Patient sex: M
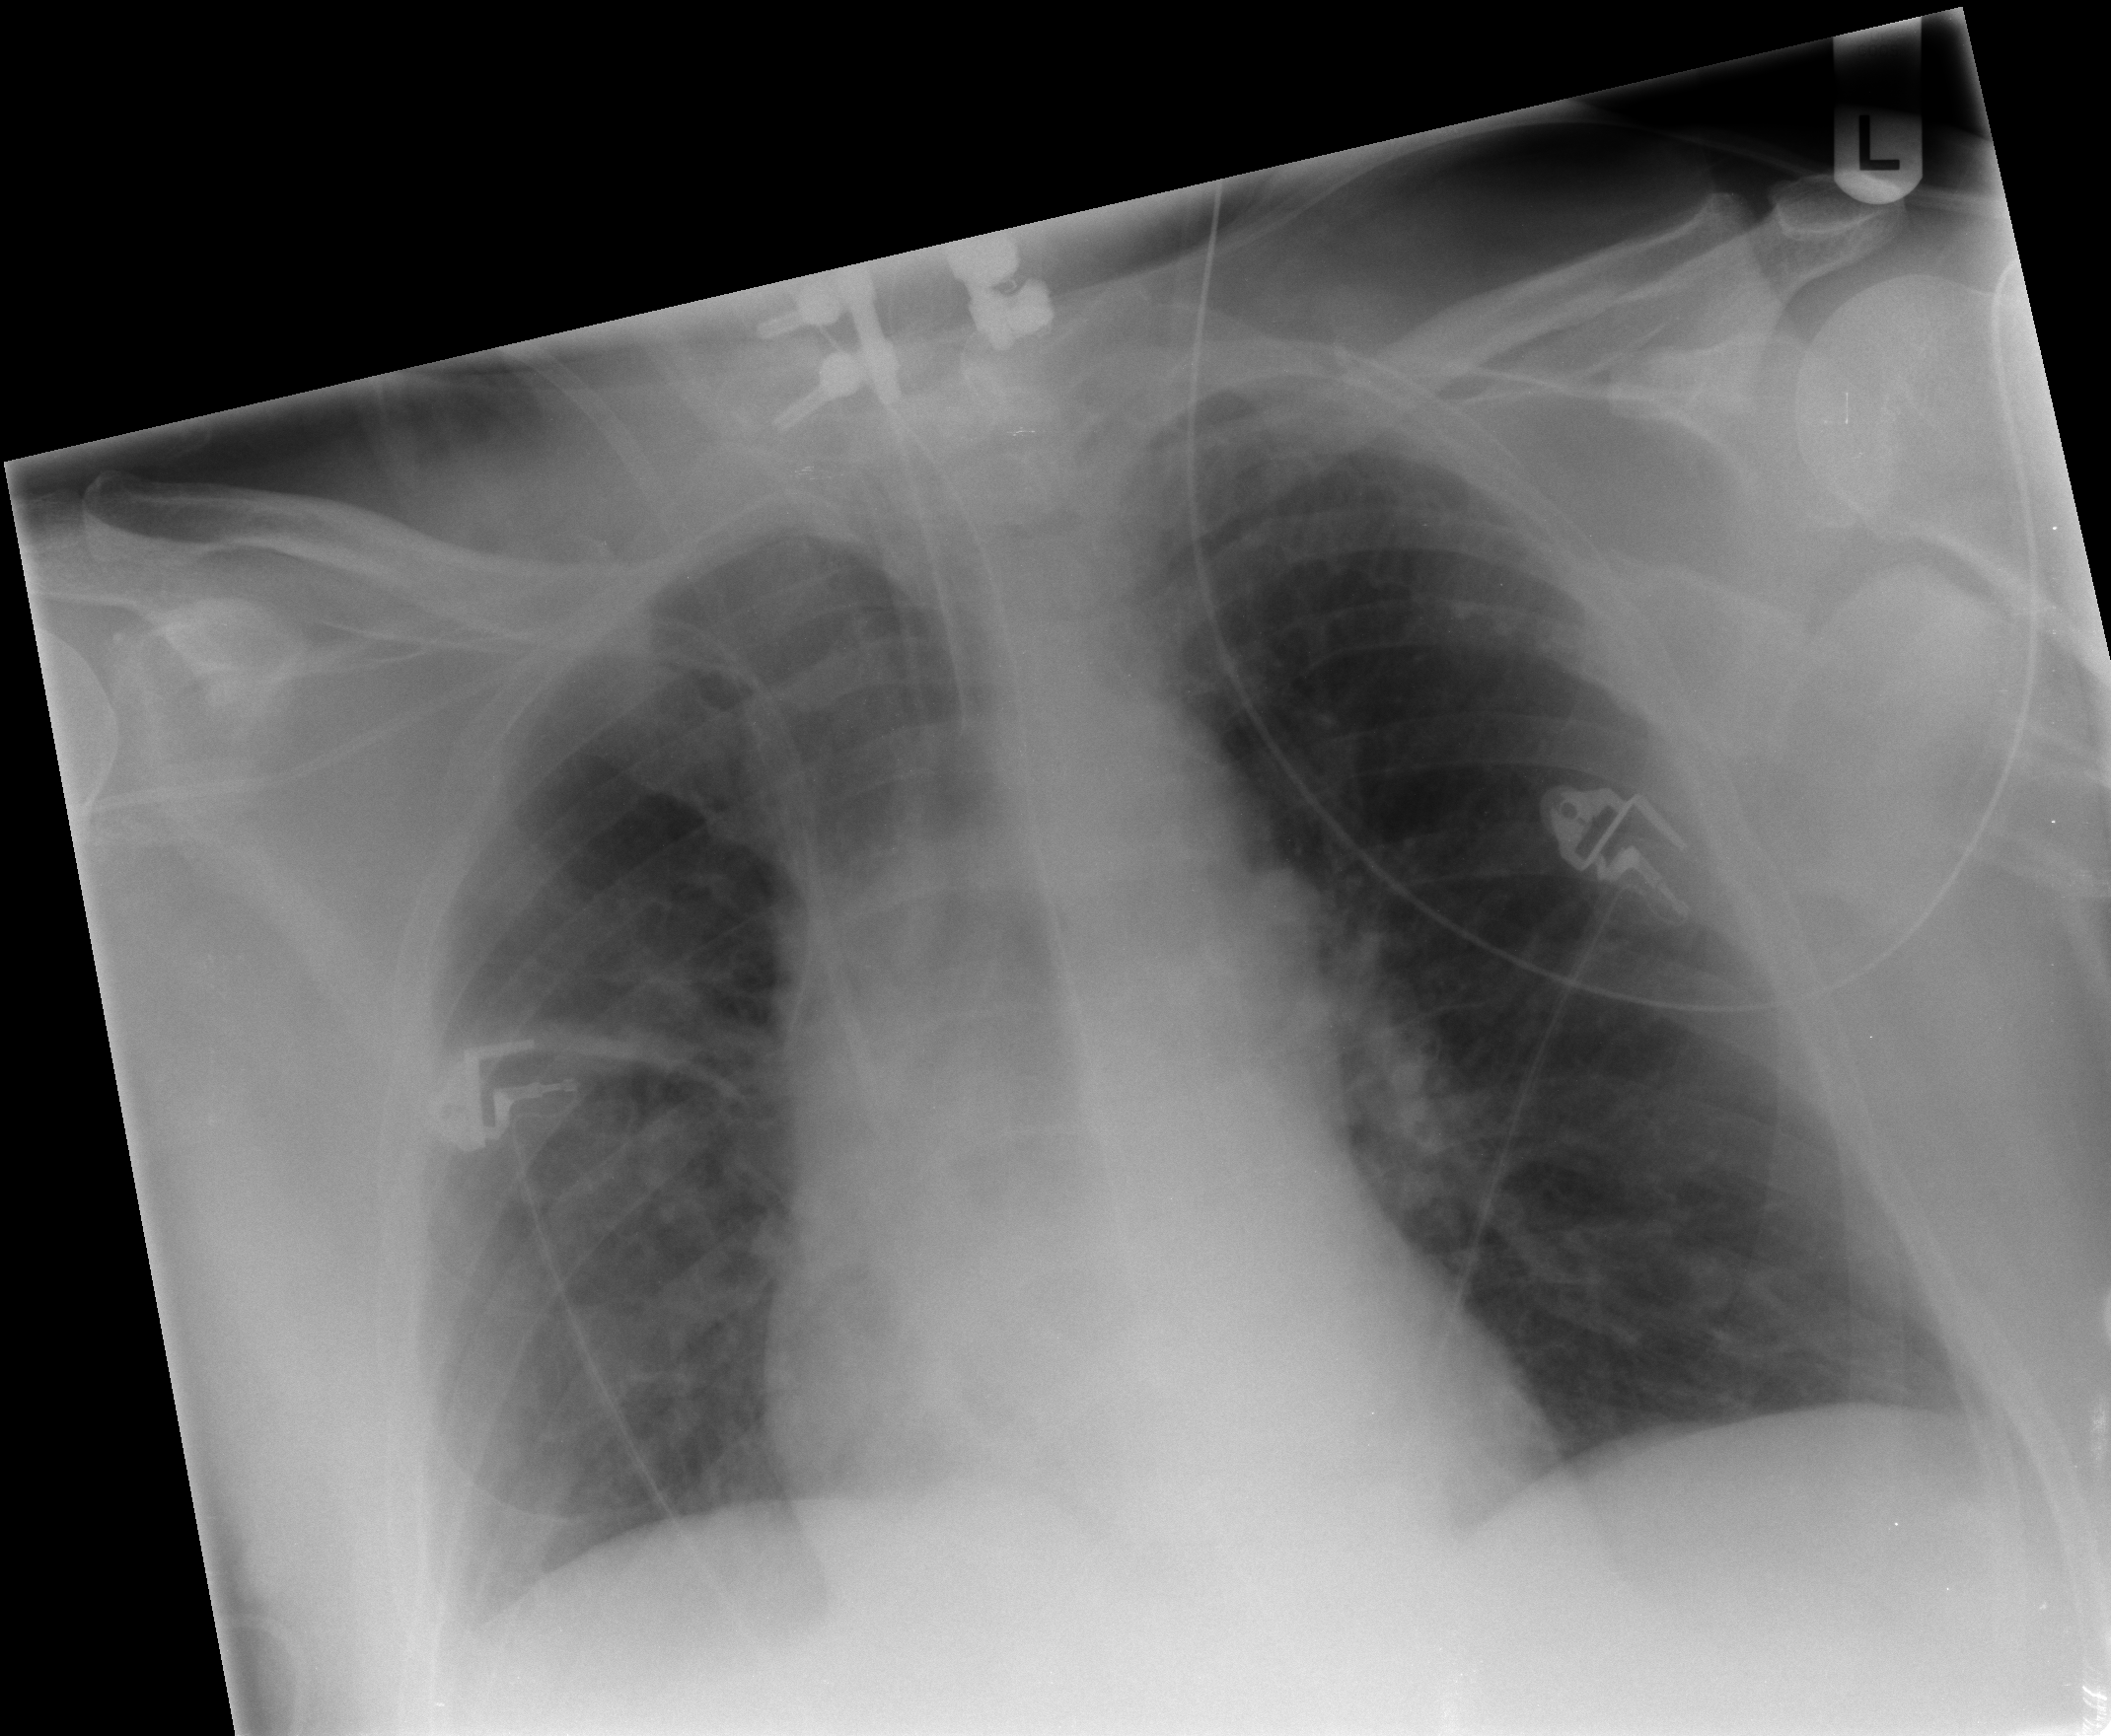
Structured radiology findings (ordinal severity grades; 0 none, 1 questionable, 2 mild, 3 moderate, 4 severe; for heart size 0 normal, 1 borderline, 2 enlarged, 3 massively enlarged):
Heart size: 1
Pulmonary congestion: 2
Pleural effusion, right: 0
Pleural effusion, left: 0
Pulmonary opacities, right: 1
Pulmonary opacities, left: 0
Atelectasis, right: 2
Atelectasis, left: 0